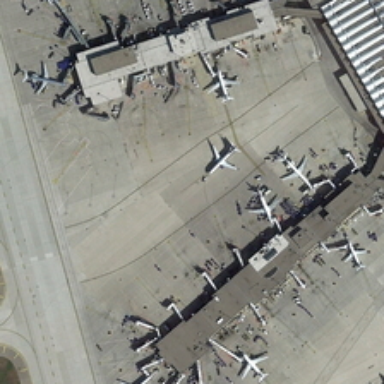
Some planes are near two terminals in an airport .